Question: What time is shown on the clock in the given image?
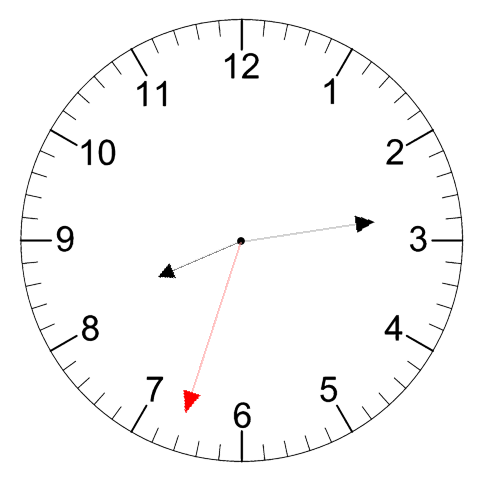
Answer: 08:13:33